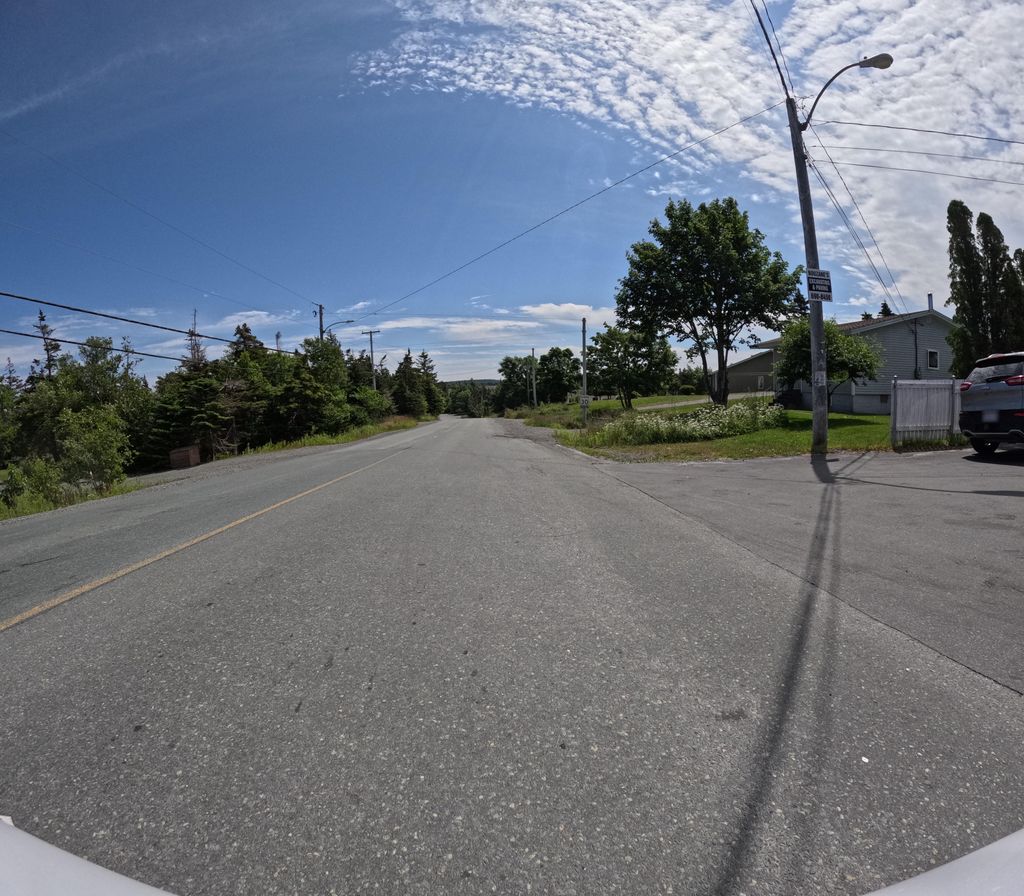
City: st_johns